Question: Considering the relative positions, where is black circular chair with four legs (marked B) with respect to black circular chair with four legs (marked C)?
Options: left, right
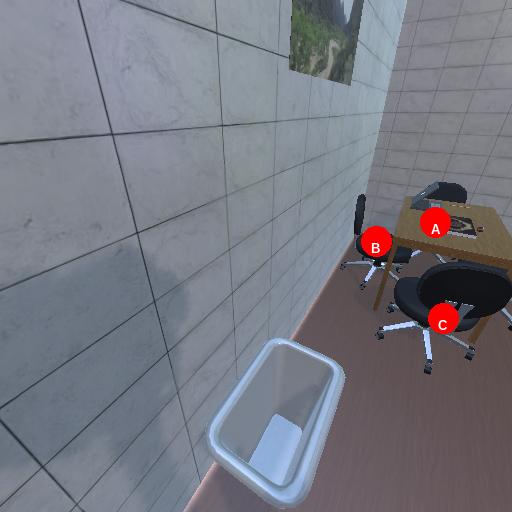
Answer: left